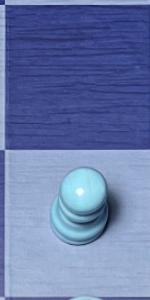
Label: Pawn_White